Question: I'm developing a hybrid app (for iOS and Android only) using PhoneGap/Cordova and want to use HTML5 localStorage to store content for offline access.
<URL> says - "In iOS 5 & 6 localStorage data is stored in a location that may occasionally be cleared out by the OS."
1. What is the situation with an iOS 7 (and later) webview, in what cases will localStorage persist, or get cleared out (by the OS, or the user)?
2. Will an update to the app clear localStorage?
3. What about the user clearing browser history on Safari - will that apply to the webview too?
4. Do I need to worry (or can I even control) where on the fils system the localStorage is created. I understand it should not be backed up on iCloud.
---
I got a device (iPad) and checking the file system I see that localStorage file is in ~/Library/Caches within the app sandbox, see image below.
From the docs:
<URL>
I am simply doing this to set data:
'''
localStorage.setItem('foo','this is the FOO value');
localStorage.setItem('bar','and this is the BAR value');
'''

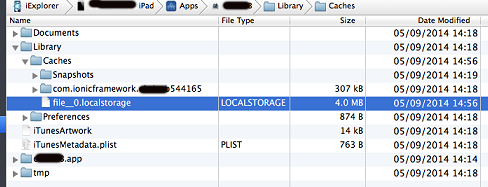
Answer: If you are using cordova, that problem was fixed long time ago, even for iOS 5 and iOS 6. You shouldn't worry if you are using the latest version of cordova.